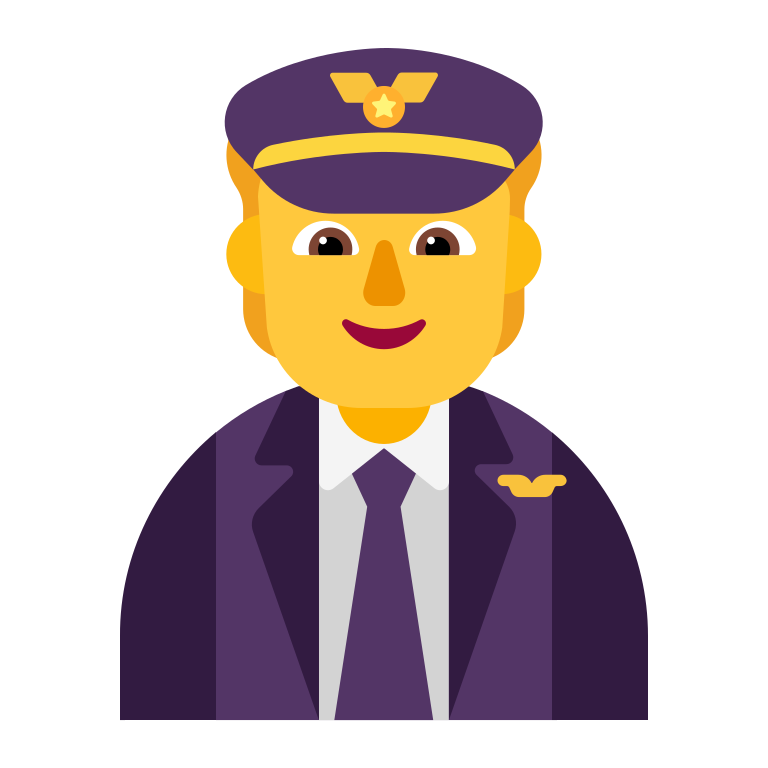
pilot flat default